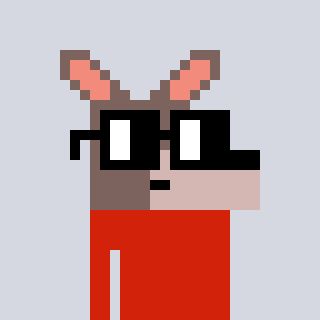
a pixel art character with square black glasses, a kangaroo-shaped head and a red-colored body on a cool background